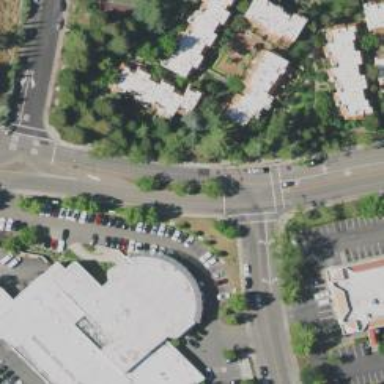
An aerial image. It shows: Solid stop line on the road.